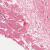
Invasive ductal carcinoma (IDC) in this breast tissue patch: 0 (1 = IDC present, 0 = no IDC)